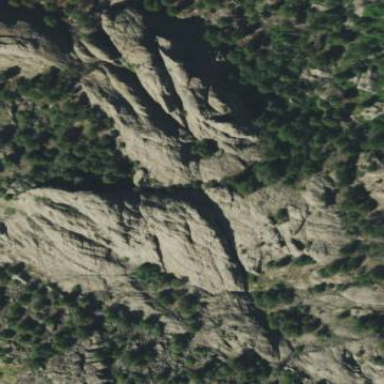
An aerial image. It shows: Landscape of bare rock.